Interaction volume radius: 5 \u00c5
Interaction volume height: 10 \u00c5
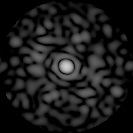
Disorder parameter: 0.8335